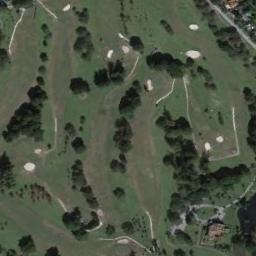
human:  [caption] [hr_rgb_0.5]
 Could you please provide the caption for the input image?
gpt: Several winding paths lead to different sand bunkers .

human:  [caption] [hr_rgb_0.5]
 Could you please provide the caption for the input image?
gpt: There are many trees near the golf course .

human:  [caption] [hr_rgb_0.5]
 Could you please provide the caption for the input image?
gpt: There are a few bunkers and a few paths on a large green lawn on the golf course with many trees and several buildings .

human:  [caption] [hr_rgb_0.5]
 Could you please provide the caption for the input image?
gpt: The golf course and some barrier trees are on both sides of the fairways .

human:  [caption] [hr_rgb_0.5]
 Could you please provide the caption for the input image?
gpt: There are some green trees and some bunkers on the golf course .